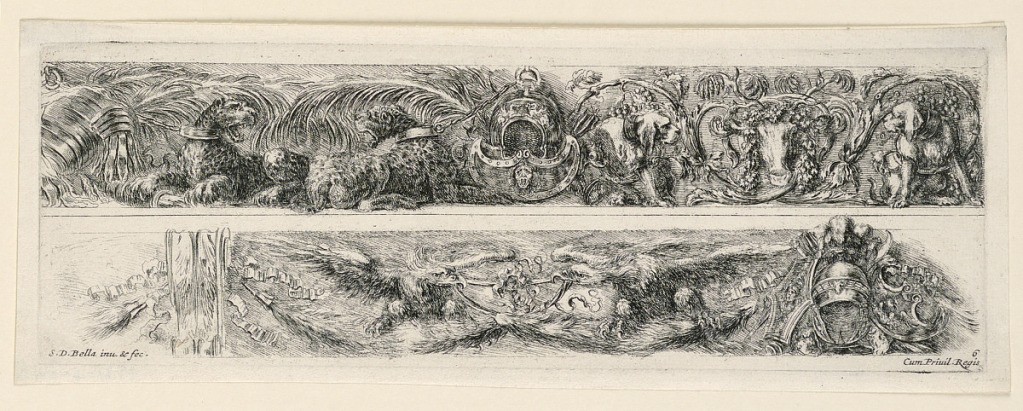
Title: Ornamenti di fregi e fogliami
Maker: Stefano della Bella, Italian, 1610–1664
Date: ca. 1648
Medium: Etching on paper
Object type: Print
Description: Plate 6